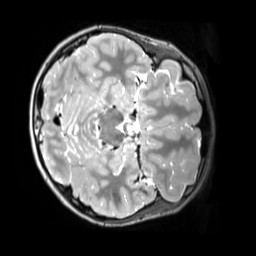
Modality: T2w
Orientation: axial
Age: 12
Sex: male
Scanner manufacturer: siemens
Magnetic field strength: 3 T
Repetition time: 3.2 s
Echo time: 0.408 s